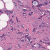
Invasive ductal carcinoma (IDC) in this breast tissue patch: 1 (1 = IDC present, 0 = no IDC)